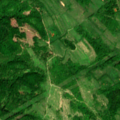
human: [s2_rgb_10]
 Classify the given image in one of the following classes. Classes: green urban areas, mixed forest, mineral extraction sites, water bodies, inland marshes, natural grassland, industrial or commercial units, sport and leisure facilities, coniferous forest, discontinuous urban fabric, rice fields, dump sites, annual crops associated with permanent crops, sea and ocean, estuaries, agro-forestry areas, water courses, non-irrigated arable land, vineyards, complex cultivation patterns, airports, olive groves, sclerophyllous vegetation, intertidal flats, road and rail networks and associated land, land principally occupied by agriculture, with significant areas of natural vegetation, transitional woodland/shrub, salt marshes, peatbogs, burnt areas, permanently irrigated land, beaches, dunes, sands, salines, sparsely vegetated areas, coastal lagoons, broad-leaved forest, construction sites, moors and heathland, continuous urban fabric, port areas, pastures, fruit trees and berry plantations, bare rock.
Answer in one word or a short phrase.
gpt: land principally occupied by agriculture, with significant areas of natural vegetation, broad-leaved forest